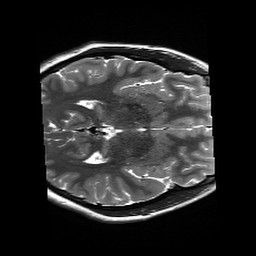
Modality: T2w
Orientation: axial
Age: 18
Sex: female
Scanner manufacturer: siemens
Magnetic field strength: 3 T
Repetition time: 13.52 s
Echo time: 0.088 s